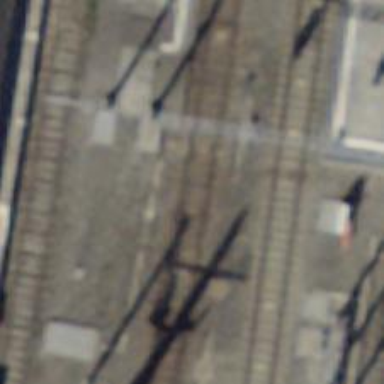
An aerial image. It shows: Railway switch.